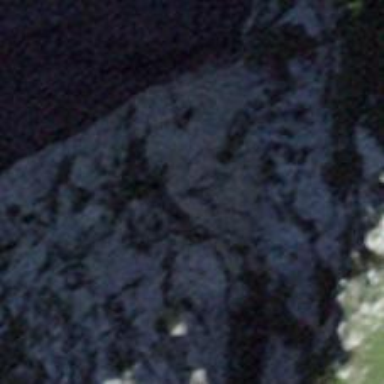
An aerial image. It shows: Cliff in nature.